Interaction volume radius: 5 \u00c5
Interaction volume height: 10 \u00c5
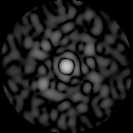
Disorder parameter: 0.8662